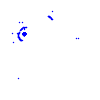
Particle: proton